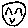
Label: smiley face